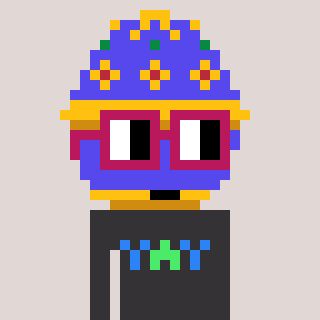
a pixel art character with square dark red glasses, a faberge-shaped head and a grayscale-colored body on a warm background